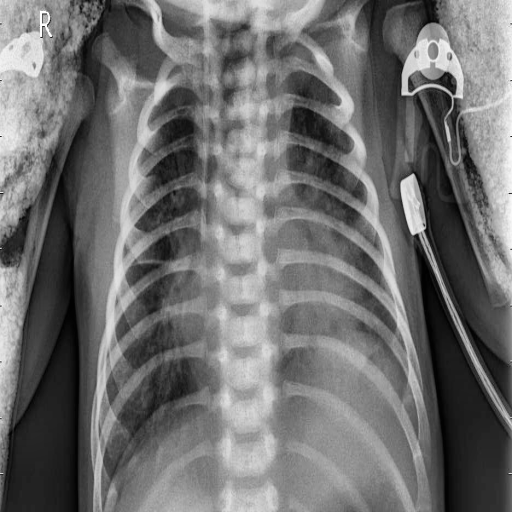
Finding: PNEUMONIA